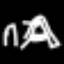
Label: The Eiffel Tower